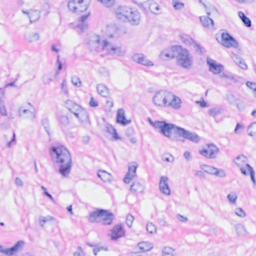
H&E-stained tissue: Breast